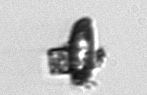
Label: Delphineis